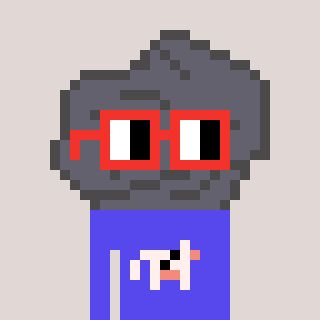
a pixel art character with square red glasses, a rock-shaped head and a computerblue-colored body on a warm background